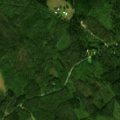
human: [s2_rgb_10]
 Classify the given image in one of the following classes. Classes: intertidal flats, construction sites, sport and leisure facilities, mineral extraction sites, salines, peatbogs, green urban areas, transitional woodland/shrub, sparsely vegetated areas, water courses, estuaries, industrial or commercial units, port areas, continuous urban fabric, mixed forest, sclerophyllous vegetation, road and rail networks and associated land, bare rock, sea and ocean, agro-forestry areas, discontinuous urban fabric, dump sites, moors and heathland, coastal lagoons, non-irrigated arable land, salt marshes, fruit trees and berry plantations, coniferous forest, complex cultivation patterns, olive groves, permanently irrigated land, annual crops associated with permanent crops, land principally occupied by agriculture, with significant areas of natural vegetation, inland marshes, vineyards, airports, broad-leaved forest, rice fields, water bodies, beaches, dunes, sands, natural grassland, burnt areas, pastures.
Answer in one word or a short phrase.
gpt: coniferous forest, mixed forest